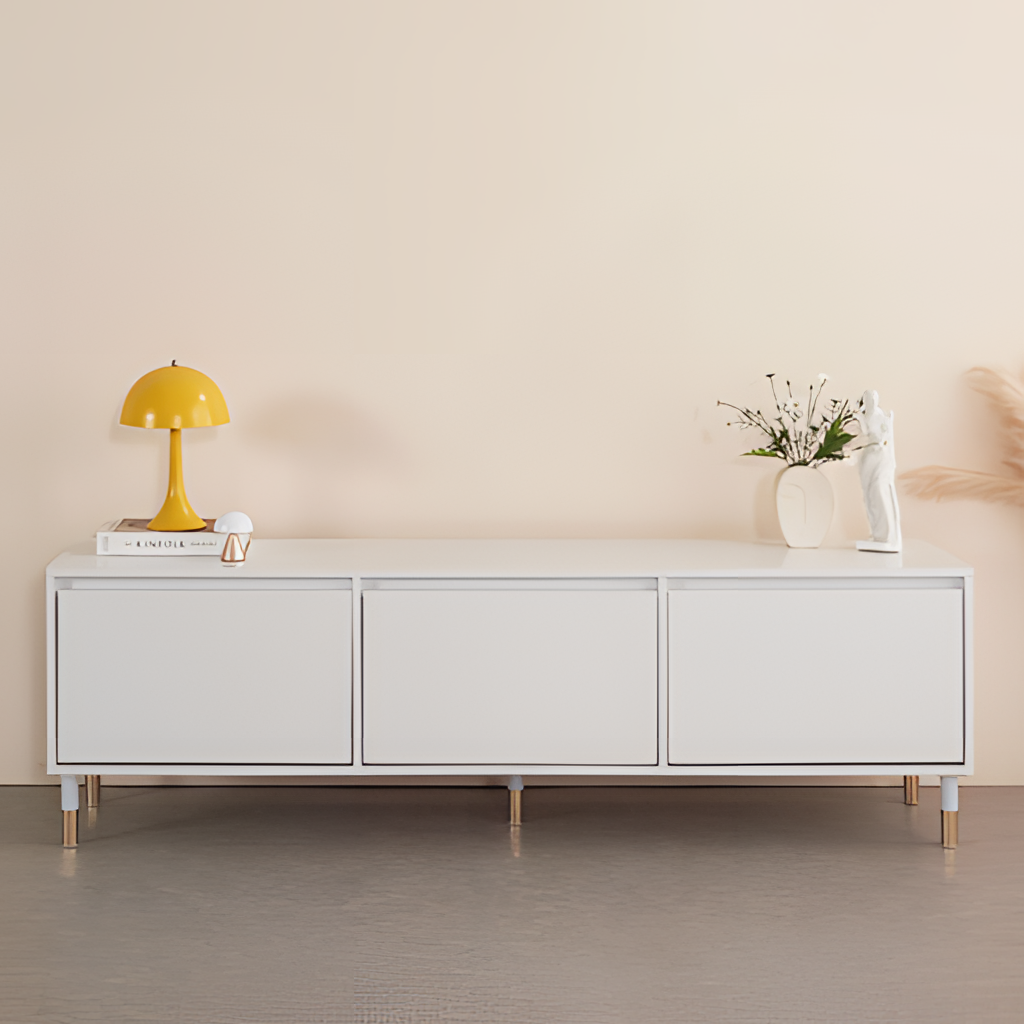
living room, white wood cabinet, minimalist, paint wallpaper, with solid pattern, wood flooring, with textured pattern